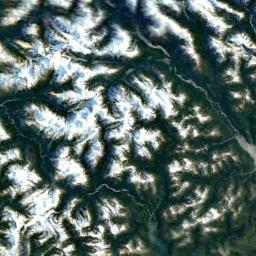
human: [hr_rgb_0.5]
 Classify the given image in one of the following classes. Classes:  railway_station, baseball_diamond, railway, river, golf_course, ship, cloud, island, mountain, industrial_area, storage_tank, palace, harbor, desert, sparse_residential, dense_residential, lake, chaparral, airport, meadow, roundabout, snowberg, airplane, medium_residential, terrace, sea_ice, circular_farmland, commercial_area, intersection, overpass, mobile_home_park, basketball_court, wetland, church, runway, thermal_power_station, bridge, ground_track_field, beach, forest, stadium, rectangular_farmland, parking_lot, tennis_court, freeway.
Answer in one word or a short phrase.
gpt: snowberg